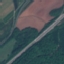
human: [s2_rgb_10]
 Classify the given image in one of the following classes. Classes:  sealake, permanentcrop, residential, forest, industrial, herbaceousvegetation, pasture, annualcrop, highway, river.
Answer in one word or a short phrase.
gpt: Highway